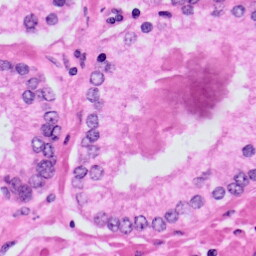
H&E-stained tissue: Prostate